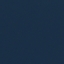
Label: SeaLake